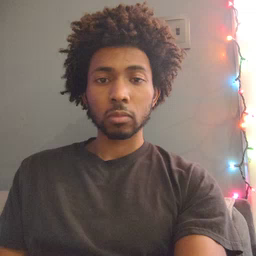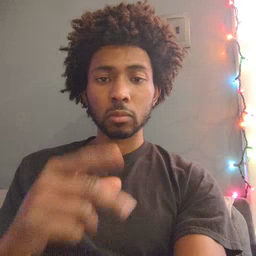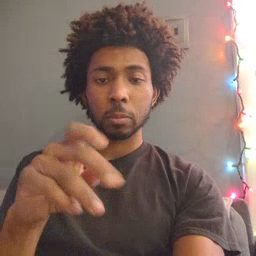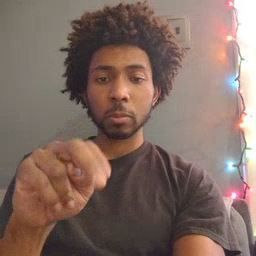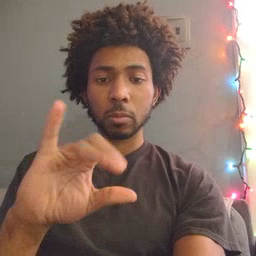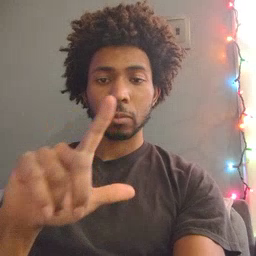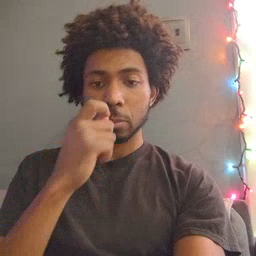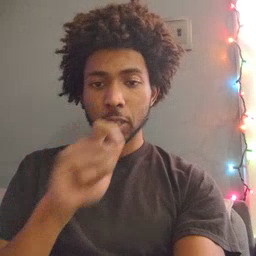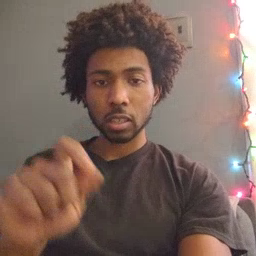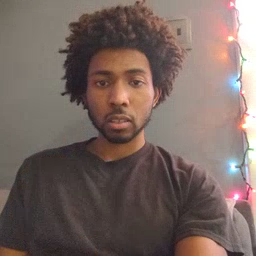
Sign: pencil